Question: I am new to Java. I am creating a thick ring in a applet. I am using 'drawOval' method in a for loop. This creates multiple rings but that are not centered. Please check the image and help me as soon as possible!

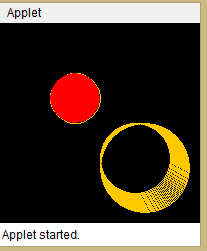
Answer: You might be able to use 'fillOval()' in order to avoid drawing many different ovals so that you only have to draw 2, one with the edge color and another with the background color. To center the oval, try something like 'fillOval(origX + changeInThickness / 2, origY + changeInThickness / 2, origWidth - changeInThickness, origHeight - changeInThickness)'